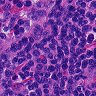
Metastatic tissue present: no